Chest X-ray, PA view. Patient: 32 years old, sex F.
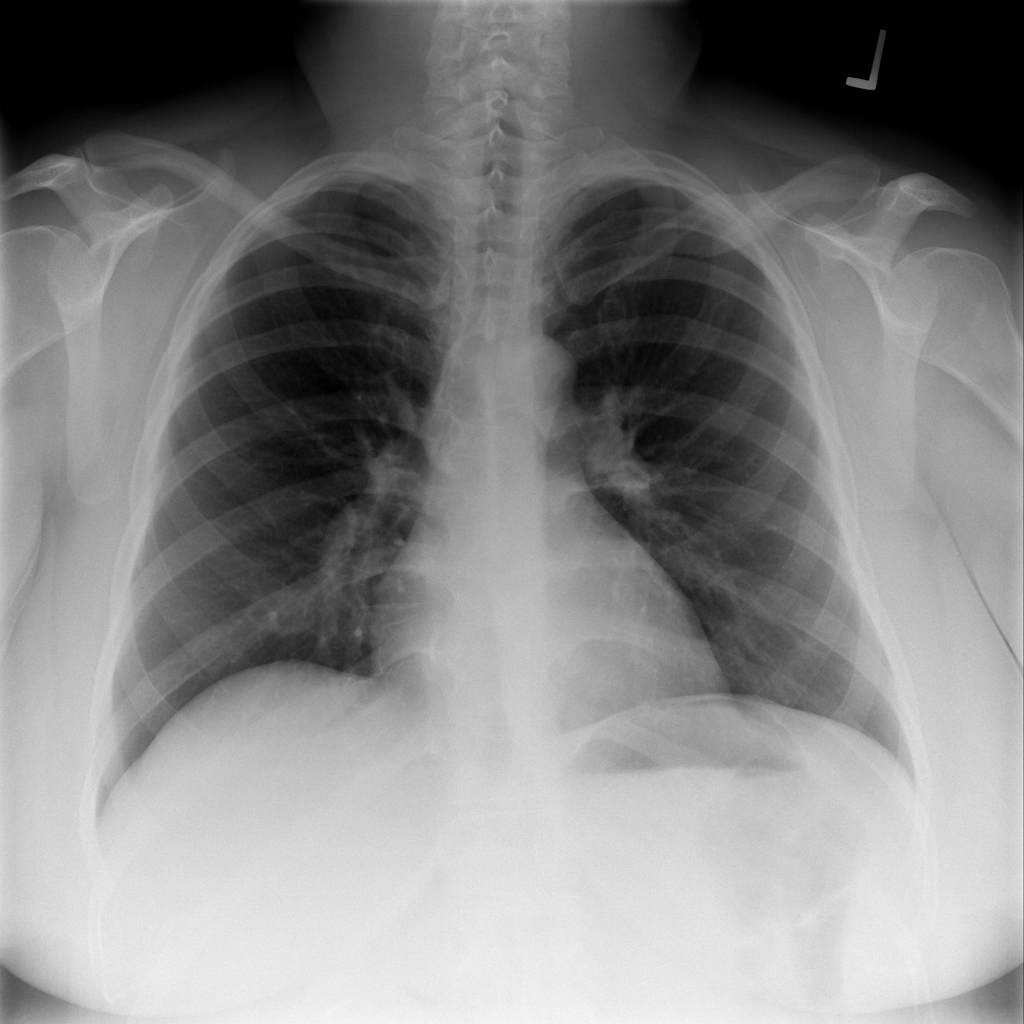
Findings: No Finding